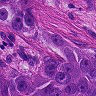
Metastatic tissue present: yes